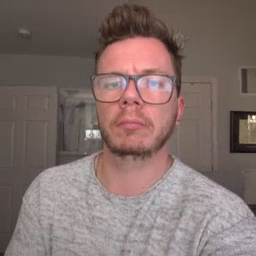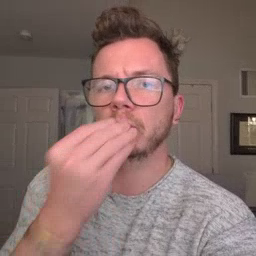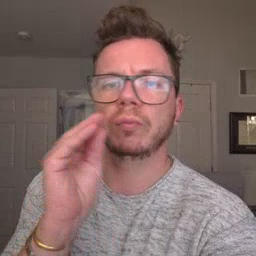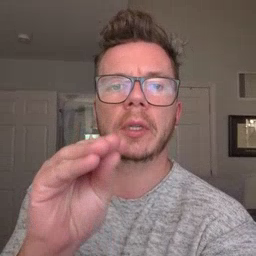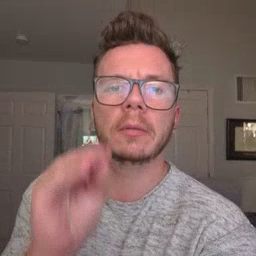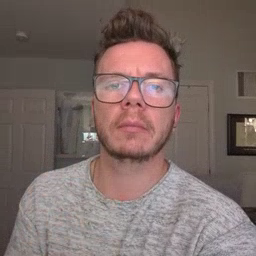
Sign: kiss